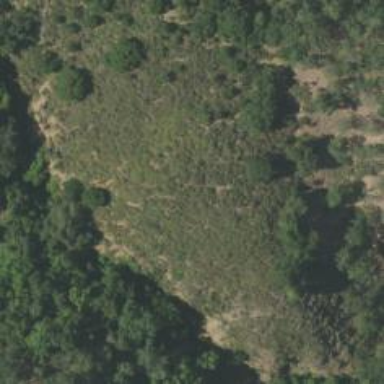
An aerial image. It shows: Area covered in scrub vegetation.